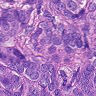
Metastatic tissue present: yes